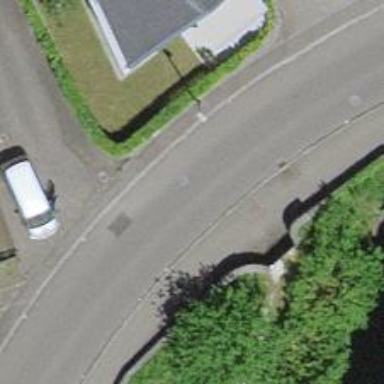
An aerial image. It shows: Tertiary road with asphalt surface.